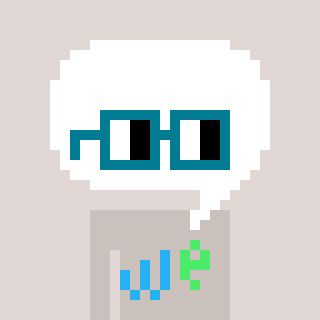
a pixel art character with square dark green glasses, a speech bubble-shaped head and a foggrey-colored body on a warm background